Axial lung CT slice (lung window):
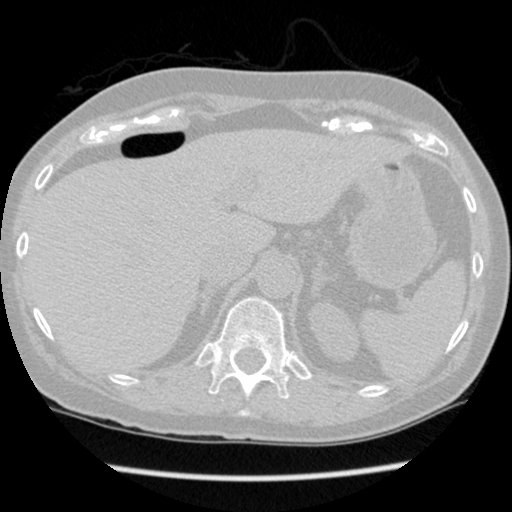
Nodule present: no